Field crop: maize
Growth stage: 2
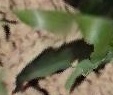
Species: maize